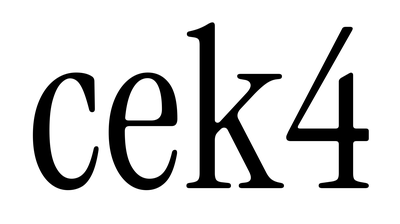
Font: InstrumentSerif-Regular